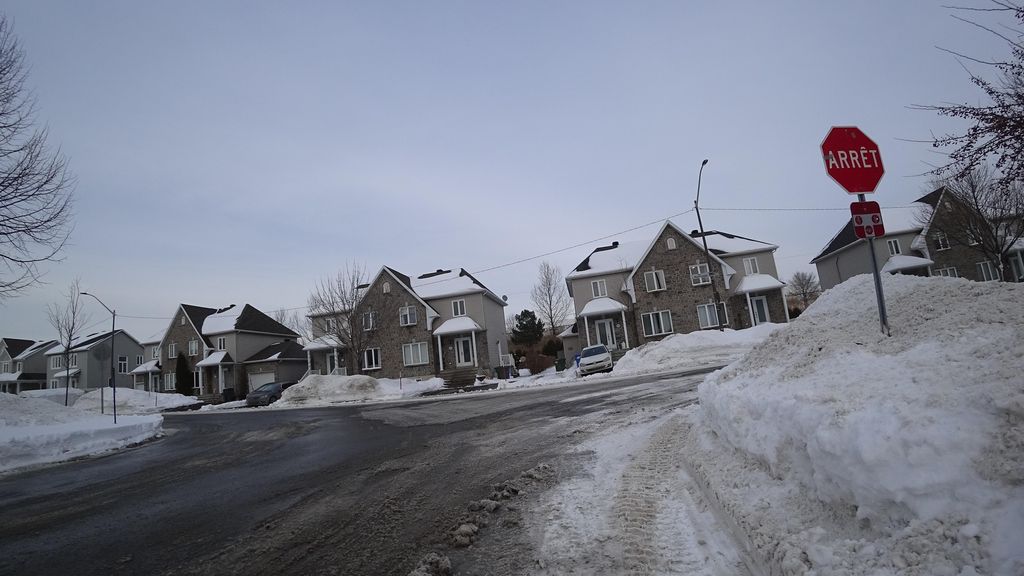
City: quebec_city